Question: I'm trying to properly connect three processes in order to allow inter-process communication between them. I have one process, scanner, which takes the parent's STDIN and then processes the words within the stream. If a word length is odd, it sends it to one process, if it is even, it sends it to another. These processes should take in these words via STDIN (I assume) and then output some info back to the scanner process via STDOUT. The STDOUT of even/odd should be redirected to scanner, which will then read (using read) and then output/process the words. It's an academic exercise, not a practical one. Here's what a picture of it would look like:

Here's what my code currently looks like. The problem is I'm not exactly sure what to dup and what to close. Once I figure that out I should be good to go! Any advice would be appreciated.
File descriptors:
'''
int scannertoeven[2]; int scannertoodd[2];
int eventoscanner[2]; int oddtoscanner[2];
//Pipe stuff here (ommitted)
'''
Code:
'''
//Create the child processes
if ((scanner_pid = fork()) == 0) {
//We need the scanner pid so even and odd can send signals to it
char pidofparent[sizeof(getpid())];
sprintf(pidofparent, "%i", getpid());
//Even stuff
if ((even_pid = fork()) == 0) {
close(scannertoodd[0]); close(scannertoodd[1]);
close(oddtoscanner[0]); close(oddtoscanner[1]);
//Not sure which ones to close
close(scannertoeven[0]); close(scannertoeven[1]);
close(eventoscanner[0]); close(eventoscanner[1]);
//Correct?
close(STDIN_FILENO);
dup2(scannertoeven[0], STDIN_FILENO);
close(STDOUT_FILENO);
dup2(eventoscanner[1], STDOUT_FILENO);
if(execl("./evenodd", "even", pidofparent, NULL ) == -1) {
printf("execl Error!");
exit(1);
}
//Odd Stuff
} else if ((odd_pid = fork()) == 0){
close(scannertoeven[0]); close(scannertoeven[1]);
close(eventoscanner[0]); close(eventoscanner[1]);
//Not sure which ones to close
close(scannertoodd[0]); close(scannertoodd[1]);
close(oddtoscanner[0]); close(oddtoscanner[1]);
//Correct?
close(STDIN_FILENO);
dup2(scannertoodd[0], STDIN_FILENO);
close(STDOUT_FILENO);
dup2(oddtoscanner[1], STDOUT_FILENO);
if(execl("./evenodd", "odd", pidofparent, NULL ) == -1) {
printf("execl Error!");
exit(1);
}
//Actual Scanner
} else {
// Not sure which ones to close- this is very wrong
close(scannertoeven[0]); close(scannertoeven[1]);
close(eventoscanner[0]); close(eventoscanner[1]);
close(scannertoodd[0]); close(scannertoodd[1]);
close(oddtoscanner[0]); close(oddtoscanner[1]);
//Not sure what to dup either
dup2(scannertoodd[1], STDOUT_FILENO);
dup2(scannertoeven[1], STDOUT_FILENO);
if(execl("./scanner", "scanner", stoeven, stoodd, eventos, oddtos, NULL ) == -1) {
printf("execl Error!");
exit(1);
}
//Wait twice here, or three times in main?
waitpid(odd_pid, &status2, 0);
waitpid(even_pid, &status3, 0);
}
//Main
} else {
//Close Pipes
close(scannertoodd[0]); close(scannertoeven[0]); close(eventoscanner[0]); close(oddtoscanner[0]);
close(scannertoodd[1]); close(scannertoeven[1]); close(eventoscanner[1]); close(oddtoscanner[1]);
//Wait for children to finish
waitpid(scanner_pid, &status1, 0);
printf("Done
");
}
'''
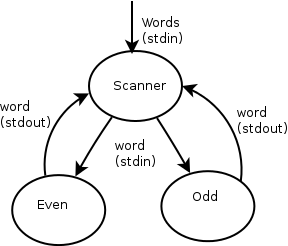
Answer: Not sure about the logic. But the way you use dup2 is not right.
The following code in the "Even" process:
'''
close(STDIN_FILENO);
dup2(scannertoeven[0], STDIN_FILENO);
close(STDOUT_FILENO);
dup2(eventoscanner[1], STDOUT_FILENO);
'''
should be:
'''
dup2(scannertoeven[0], STDIN_FILENO);
// You should close scannertoeven[0], not STDIN. After this dup2, the even
// process will receive input from scannertoeven[0]
close(scannertoeven[0]);
// Note the the scannertoeven[0] is not "really" closed, just that the file
// is "attached" to STDIN
dup2(eventoscanner[1], STDOUT_FILENO);
// Same as above. After this dup2, all the even process's output will go
// to eventoscanner[1]
close(eventoscanner[1]);
'''
The same as the "Odd" process.
Here is <URL>, for your reference.